Interaction volume radius: 5 \u00c5
Interaction volume height: 45 \u00c5
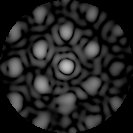
Disorder parameter: 0.4302